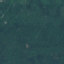
Land use / land cover class: Forest